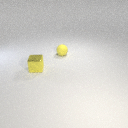
small yellow metal cube to the left of small yellow rubber sphere